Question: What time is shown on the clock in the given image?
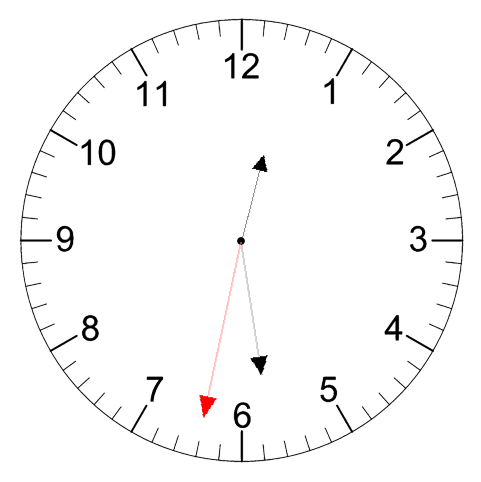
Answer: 12:28:32